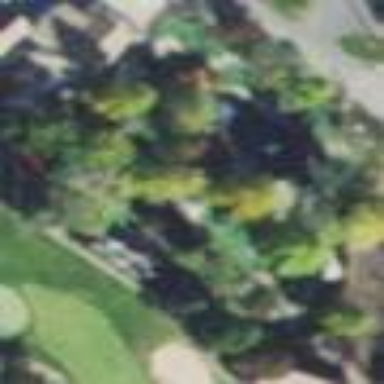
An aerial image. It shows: Miniature golf course.